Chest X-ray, PA view. Patient: 54 years old, sex F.
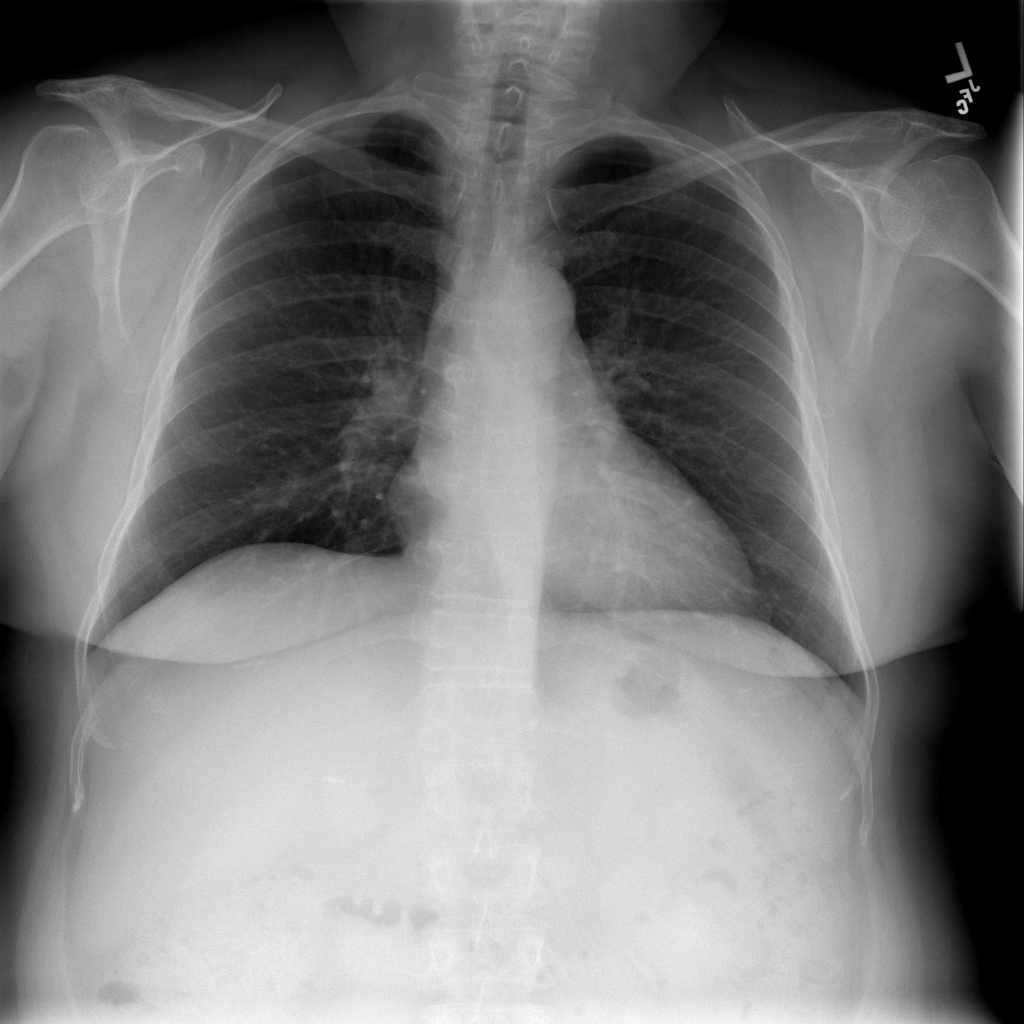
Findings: No Finding